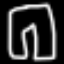
Label: pants